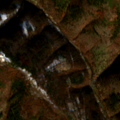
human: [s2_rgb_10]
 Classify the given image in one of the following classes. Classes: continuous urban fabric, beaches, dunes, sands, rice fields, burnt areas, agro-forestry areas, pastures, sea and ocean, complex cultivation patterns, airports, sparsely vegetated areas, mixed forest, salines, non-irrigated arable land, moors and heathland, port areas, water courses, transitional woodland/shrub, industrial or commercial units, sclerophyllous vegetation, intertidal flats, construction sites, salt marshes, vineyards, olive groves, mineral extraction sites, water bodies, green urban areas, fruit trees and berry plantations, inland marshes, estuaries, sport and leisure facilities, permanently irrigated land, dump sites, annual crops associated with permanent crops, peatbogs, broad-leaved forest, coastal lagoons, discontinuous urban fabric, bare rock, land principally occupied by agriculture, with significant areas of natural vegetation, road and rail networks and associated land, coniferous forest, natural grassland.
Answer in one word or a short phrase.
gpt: land principally occupied by agriculture, with significant areas of natural vegetation, broad-leaved forest, coniferous forest, mixed forest, transitional woodland/shrub